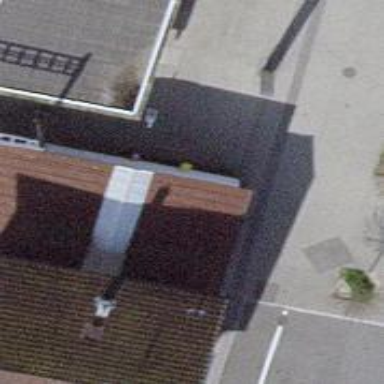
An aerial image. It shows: Post box is visible.